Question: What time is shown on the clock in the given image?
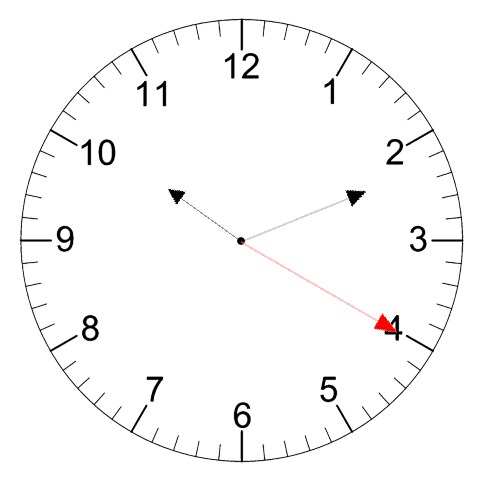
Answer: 10:11:20